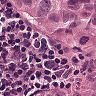
Metastatic tissue present: yes